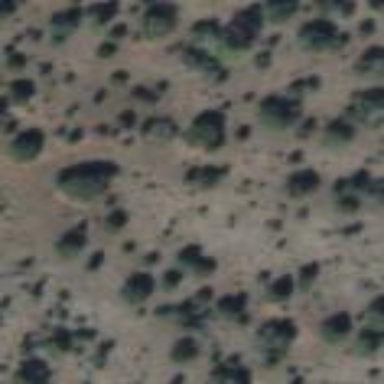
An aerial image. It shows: Area covered in scrub vegetation.